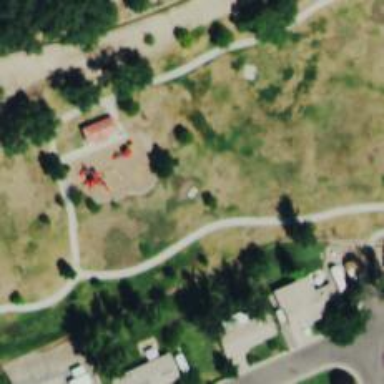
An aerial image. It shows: Disc golf tee area.